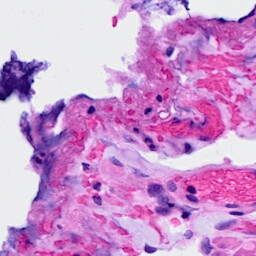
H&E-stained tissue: Ovarian